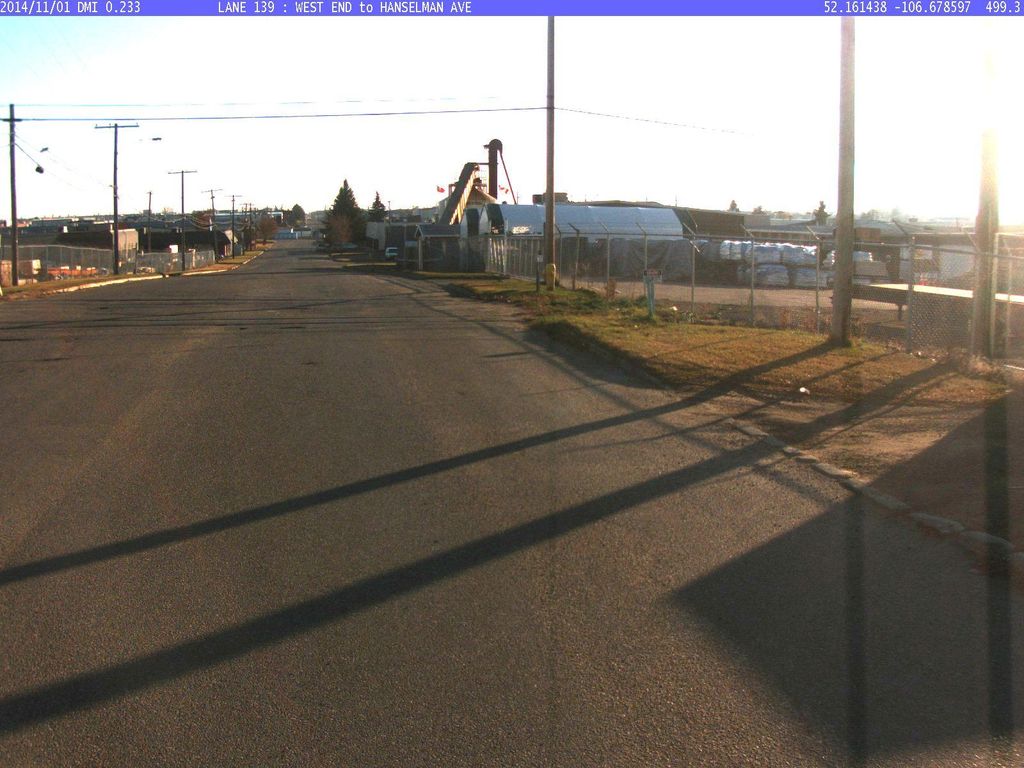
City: saskatoon